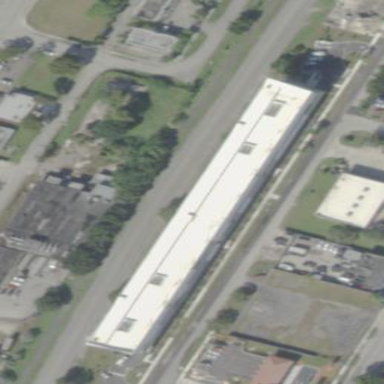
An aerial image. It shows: Retail building with storage rental shop inside.